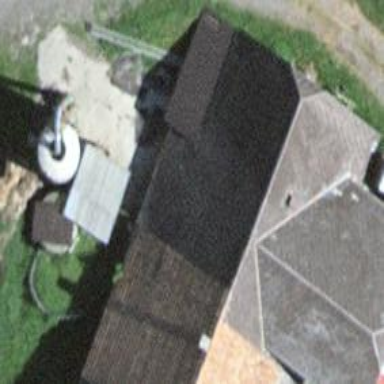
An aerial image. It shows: Farm building.